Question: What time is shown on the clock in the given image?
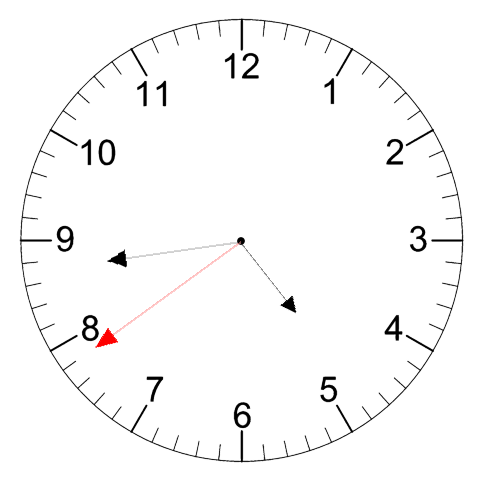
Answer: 04:43:39